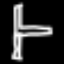
Label: chair